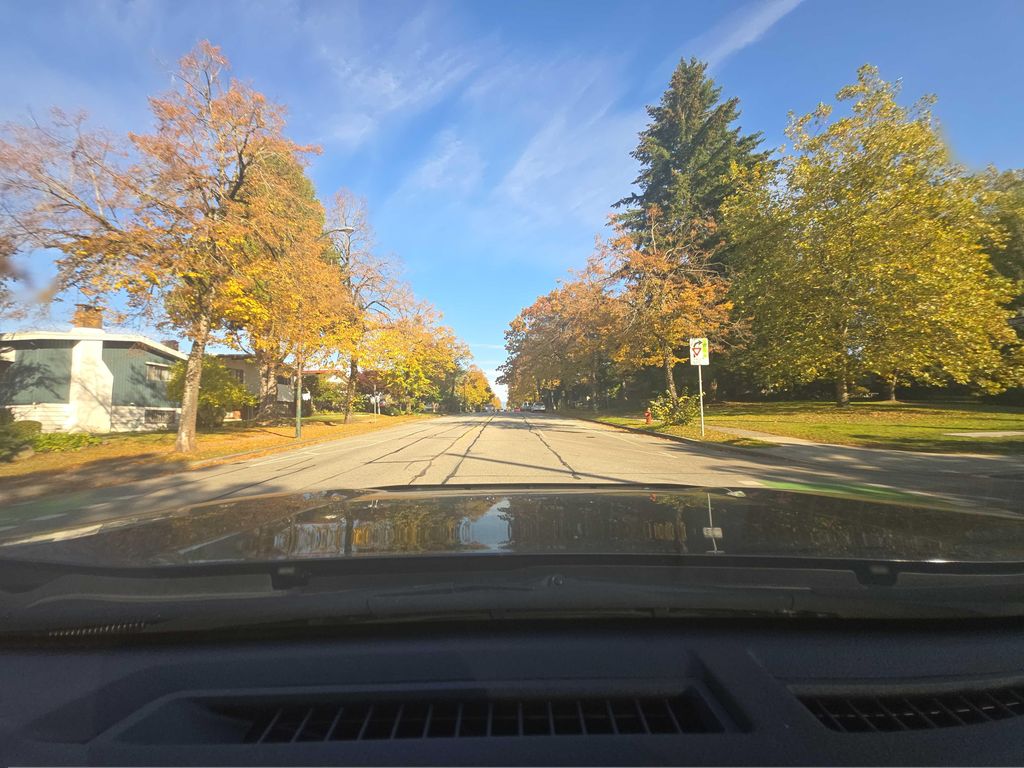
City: vancouver